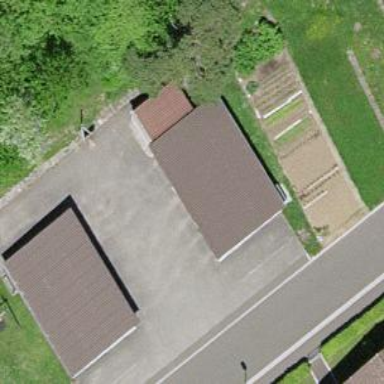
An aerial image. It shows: Flat roofed garages.